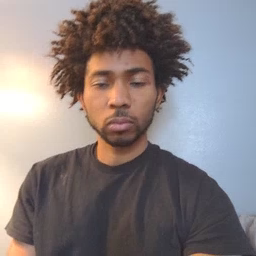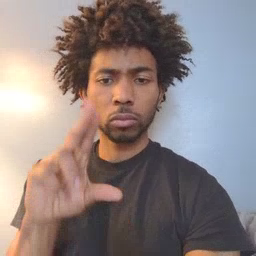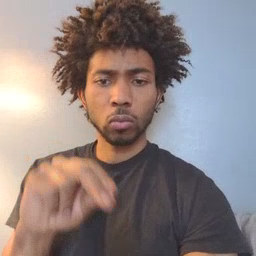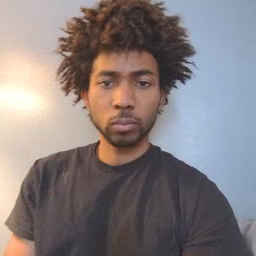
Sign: no